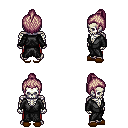
a pixel art fantasy rpg character, male body template, skeleton, gray robe, red pants, white blonde short topknot hairstyle, brown slippers, four views (front, back, left, right), 2x2 character sprite sheet, small pixel art, hard edges, no anti-aliasing